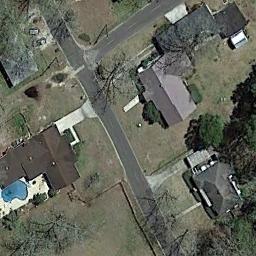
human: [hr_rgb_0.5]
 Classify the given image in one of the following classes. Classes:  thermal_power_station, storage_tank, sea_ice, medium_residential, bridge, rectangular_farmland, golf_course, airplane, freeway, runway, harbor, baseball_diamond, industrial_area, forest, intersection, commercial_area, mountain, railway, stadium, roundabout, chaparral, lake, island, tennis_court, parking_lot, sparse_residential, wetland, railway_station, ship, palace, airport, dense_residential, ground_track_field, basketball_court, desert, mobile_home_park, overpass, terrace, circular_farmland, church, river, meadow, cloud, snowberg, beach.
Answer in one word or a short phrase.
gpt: medium_residential